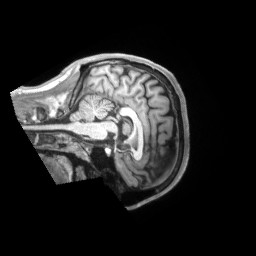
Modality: T1w
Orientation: sagittal
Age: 26
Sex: male
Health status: ill
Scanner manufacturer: siemens
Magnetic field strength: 3 T
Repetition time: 2.2 s
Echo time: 0.00157 s